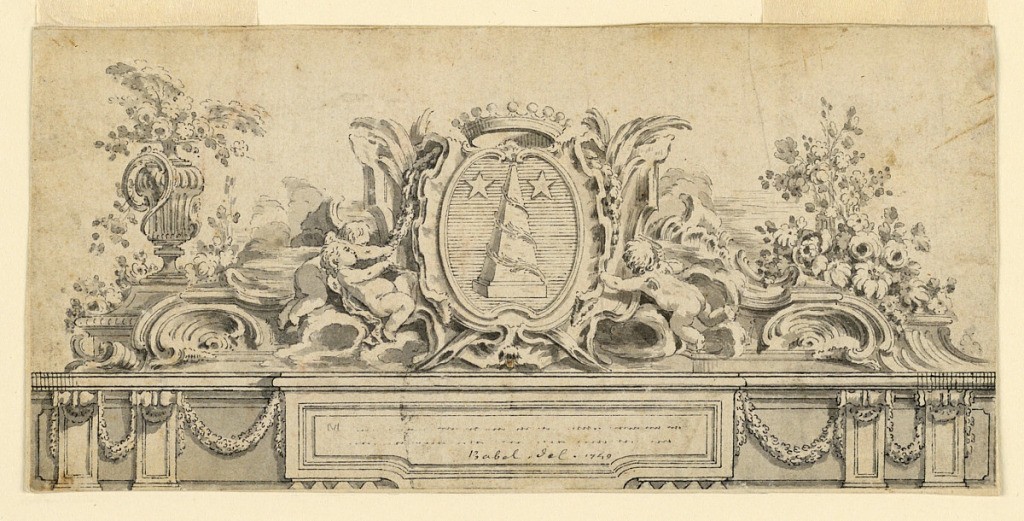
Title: Design for a Frontispiece
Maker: Pierre Edme Babel, French, 1720–1775
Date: ca. 1749
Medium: Pen and black ink, brush and black ink wash on paper
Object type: Drawing
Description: In the scheme of an entablature and a pediment. Putti decorate an escutcheon with a device. An obelisk is depicted with a garland wound around it. Two stairs are shown as well. Depicts coat of arms of architect Carl Harlernan, friend of Meissonnier.